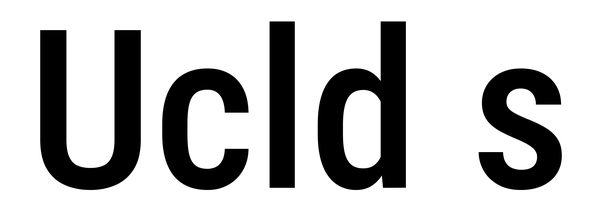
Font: Roboto_Condensed_Medium